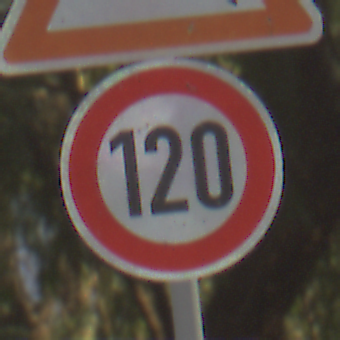
Verkehrszeichen: Geschwindigkeit120
Zusatzzeichen oben: WildwechselRechts
Umgebung: Outdoor, Suburban
Tageszeit: SunriseSunset
Wetter: Clear
Licht: Natural
Jahreszeit: NotSpecified
Kontrast: HighContrast